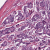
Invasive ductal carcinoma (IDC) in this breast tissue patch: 1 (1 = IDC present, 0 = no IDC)